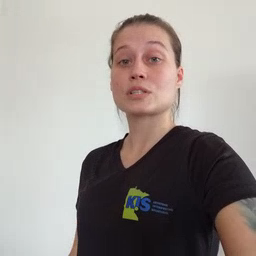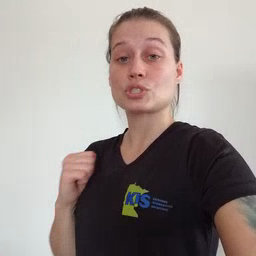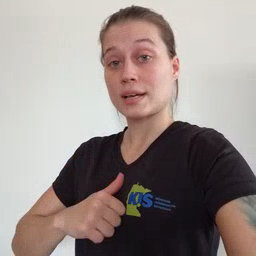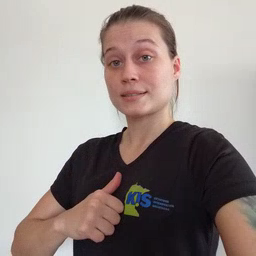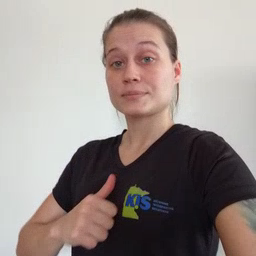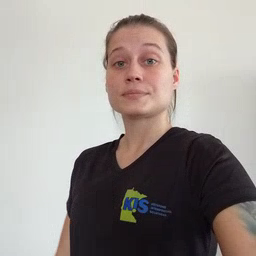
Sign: jacket